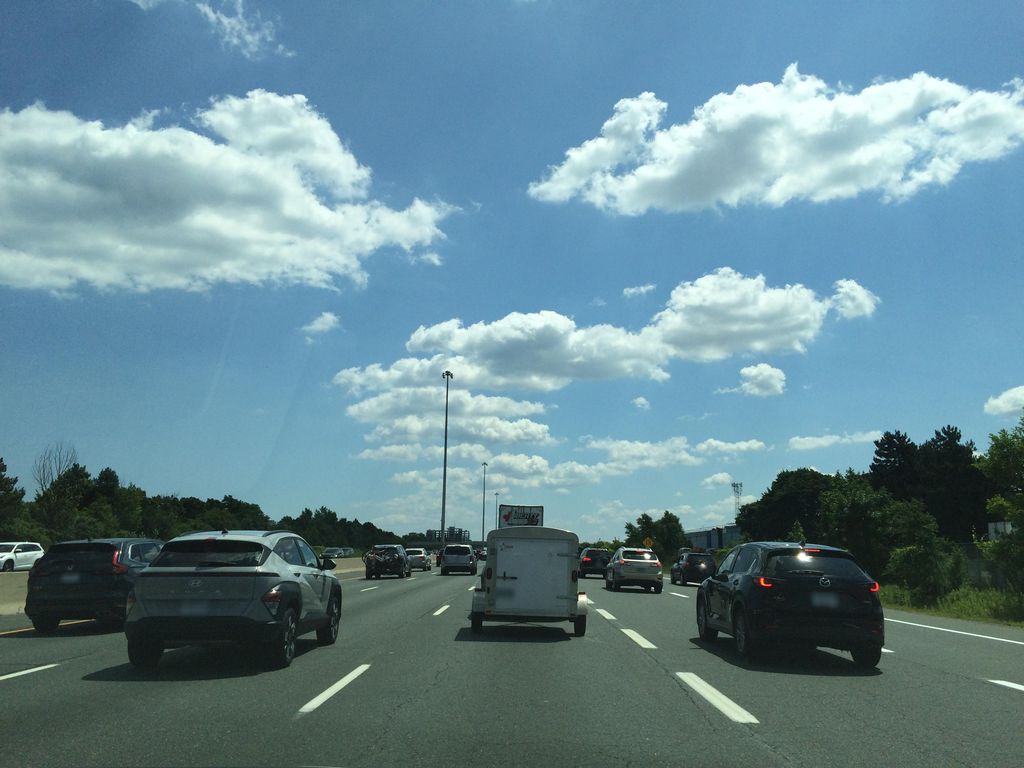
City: hamilton